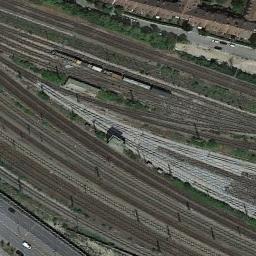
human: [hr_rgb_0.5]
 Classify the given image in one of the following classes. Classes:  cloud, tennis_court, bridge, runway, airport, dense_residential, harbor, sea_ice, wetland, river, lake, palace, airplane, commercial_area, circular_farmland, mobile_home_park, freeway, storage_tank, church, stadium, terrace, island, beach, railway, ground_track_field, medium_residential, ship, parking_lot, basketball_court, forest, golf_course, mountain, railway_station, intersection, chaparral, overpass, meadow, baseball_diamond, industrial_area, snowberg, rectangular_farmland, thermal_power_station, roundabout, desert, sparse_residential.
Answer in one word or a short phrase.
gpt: railway